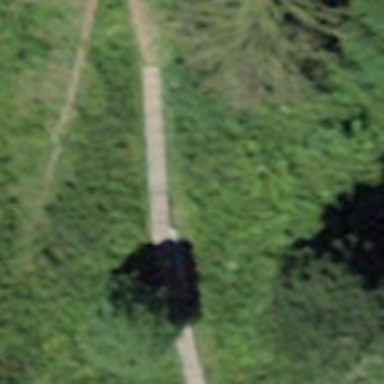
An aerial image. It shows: Unpaved path.